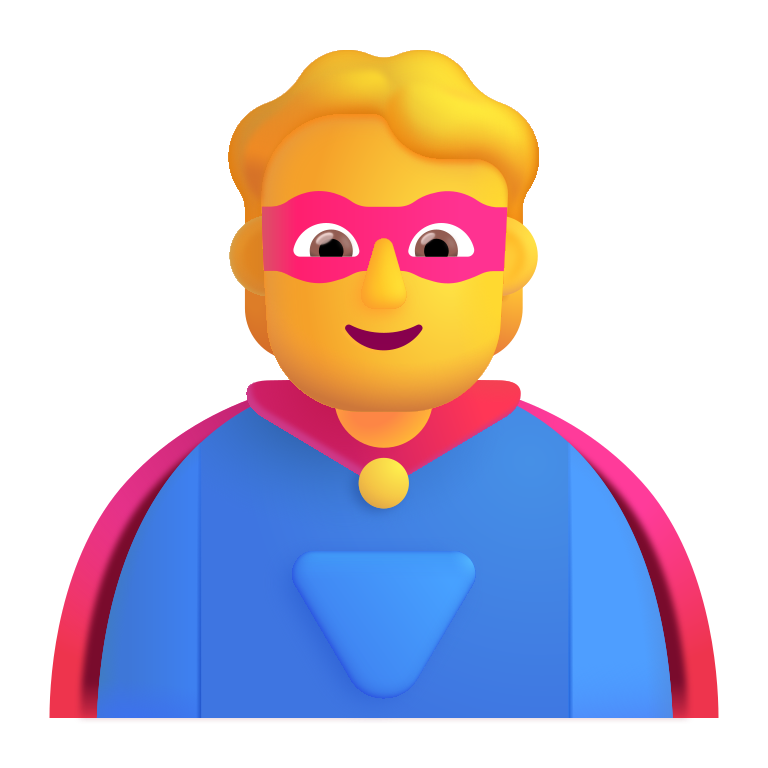
person superhero color default